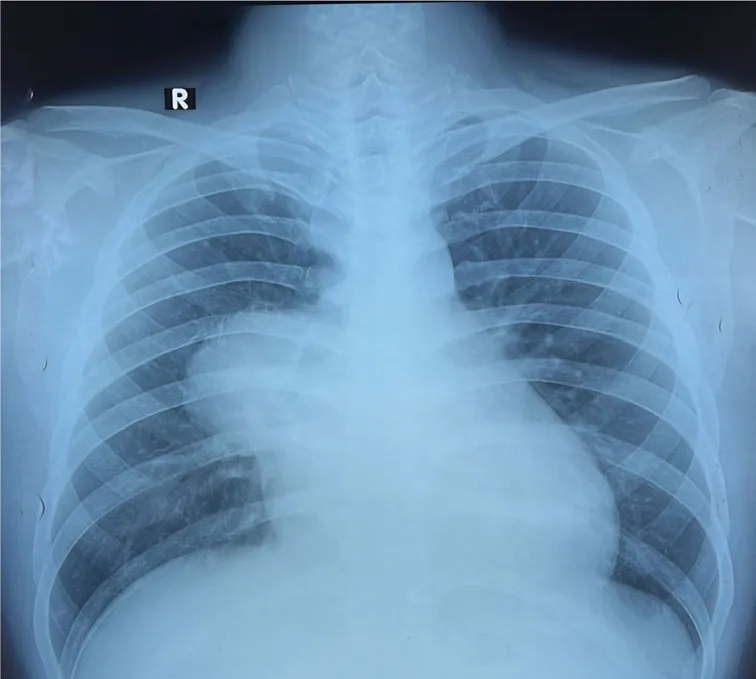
AP chest radiograph.
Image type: radiology (x_ray)